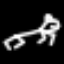
Label: frog